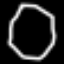
Label: octagon